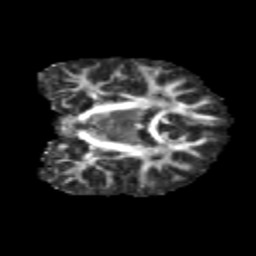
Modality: FA
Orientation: coronal
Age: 10
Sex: female
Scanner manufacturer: siemens
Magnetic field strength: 3 T
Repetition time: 3.8 s
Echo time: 0.07 s